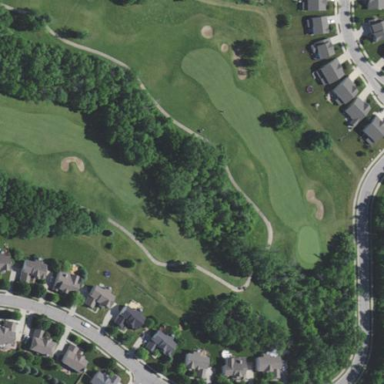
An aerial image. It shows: Golf fairway surrounded by grass.